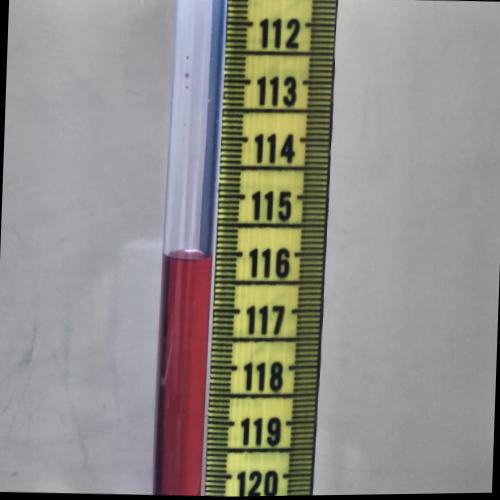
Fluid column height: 116.1 cm